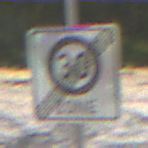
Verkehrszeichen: EndeZone30
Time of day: Midday
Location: Outdoor (Nature)
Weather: Clear
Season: Summer
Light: Natural